Question: I'm running PageSpeed google chrome extension to check performance of my webpage. I believe I have got compressed JS file (See attached code) but report says It can be compressed again to get 59% reduction. Am I missing something here?
Update: We are using play framework. Can this be done using require.js optimizer?

'''
/*
RequireJS 2.0.4 Copyright (c) 2010-2012, The Dojo Foundation All Rights Reserved.
Available via the MIT or new BSD license.
see: http://github.com/jrburke/requirejs for details
*/
var requirejs,require,define;
(function(Y){function x(b){return J.call(b)==="[object Function]"}function G(b){return J.call(b)==="[object Array]"}function q(b,c){if(b){var e;for(e=0;e<b.length;e+=1)if(b[e]&&c(b[e],e,b))break}}function N(b,c){if(b){var e;for(e=b.length-1;e>-1;e-=1)if(b[e]&&c(b[e],e,b))break}}function y(b,c){for(var e in b)if(b.hasOwnProperty(e)&&c(b[e],e))break}function K(b,c,e,i){c&&y(c,function(c,j){if(e||!b.hasOwnProperty(j))i&&typeof c!=="string"?(b[j]||(b[j]={}),K(b[j],c,e,i)):b[j]=c});return b}function s(b,
c){return function(){return c.apply(b,arguments)}}function Z(b){if(!b)return b;var c=Y;q(b.split("."),function(b){c=c[b]});return c}function $(b,c,e){return function(){var i=fa.call(arguments,0),g;if(e&&x(g=i[i.length-1]))g.__requireJsBuild=!0;i.push(c);return b.apply(null,i)}}function aa(b,c,e){q([["toUrl"],["undef"],["defined","requireDefined"],["specified","requireSpecified"]],function(i){var g=i[1]||i[0];b[i[0]]=c?$(c[g],e):function(){var b=z[O];return b[g].apply(b,arguments)}})}function H(b,
c,e,i){c=Error(c+"
http://requirejs.org/docs/errors.html#"+b);c.requireType=b;c.requireModules=i;if(e)c.originalError=e;return c}function ga(){if(I&&I.readyState==="interactive")return I;N(document.getElementsByTagName("script"),function(b){if(b.readyState==="interactive")return I=b});return I}var ha=/(\/\*(<URL>/g,ba=/\.js$/,ja=/^\.\//,J=Object.prototype.toString,A=Array.prototype,fa=A.slice,ka=A.splice,w=!!(typeof window!==
"undefined"&&navigator&&document),ca=!w&&typeof importScripts!=="undefined",la=w&&navigator.platform==="PLAYSTATION 3"?/^complete$/:/^(complete|loaded)$/,O="_",S=typeof opera!=="undefined"&&opera.toString()==="[object Opera]",z={},p={},P=[],L=!1,j,t,C,u,D,I,E,da,ea;if(typeof define==="undefined"){if(typeof requirejs!=="undefined"){if(x(requirejs))return;p=requirejs;requirejs=void 0}typeof require!=="undefined"&&!x(require)&&(p=require,require=void 0);j=requirejs=function(b,c,e,i){var g=O,r;!G(b)&&
typeof b!=="string"&&(r=b,G(c)?(b=c,c=e,e=i):b=[]);if(r&&r.context)g=r.context;(i=z[g])||(i=z[g]=j.s.newContext(g));r&&i.configure(r);return i.require(b,c,e)};j.config=function(b){return j(b)};require||(require=j);j.version="2.0.4";j.jsExtRegExp=/^\/|:|\?|\.js$/;j.isBrowser=w;A=j.s={contexts:z,newContext:function(b){function c(a,d,o){var l=d&&d.split("/"),f=l,b=k.map,c=b&&b["*"],e,g,h;if(a&&a.charAt(0)===".")if(d){f=k.pkgs[d]?l=[d]:l.slice(0,l.length-1);d=a=f.concat(a.split("/"));for(f=0;d[f];f+=
1)if(e=d[f],e===".")d.splice(f,1),f-=1;else if(e==="..")if(f===1&&(d[2]===".."||d[0]===".."))break;else f>0&&(d.splice(f-1,2),f-=2);f=k.pkgs[d=a[0]];a=a.join("/");f&&a===d+"/"+f.main&&(a=d)}else a.indexOf("./")===0&&(a=a.substring(2));if(o&&(l||c)&&b){d=a.split("/");for(f=d.length;f>0;f-=1){g=d.slice(0,f).join("/");if(l)for(e=l.length;e>0;e-=1)if(o=b[l.slice(0,e).join("/")])if(o=o[g]){h=o;break}!h&&c&&c[g]&&(h=c[g]);if(h){d.splice(0,f,h);a=d.join("/");break}}}return a}function e(a){w&&q(document.getElementsByTagName("script"),
function(d){if(d.getAttribute("data-requiremodule")===a&&d.getAttribute("data-requirecontext")===h.contextName)return d.parentNode.removeChild(d),!0})}function i(a){var d=k.paths[a];if(d&&G(d)&&d.length>1)return e(a),d.shift(),h.undef(a),h.require([a]),!0}function g(a,d,o,b){var f=a?a.indexOf("!"):-1,v=null,e=d?d.name:null,g=a,i=!0,j="",k,m;a||(i=!1,a="_@r"+(N+=1));f!==-1&&(v=a.substring(0,f),a=a.substring(f+1,a.length));v&&(v=c(v,e,b),m=n[v]);a&&(v?j=m&&m.normalize?m.normalize(a,function(a){return c(a,
e,b)}):c(a,e,b):(j=c(a,e,b),k=h.nameToUrl(j)));a=v&&!m&&!o?"_unnormalized"+(O+=1):"";return{prefix:v,name:j,parentMap:d,unnormalized:!!a,url:k,originalName:g,isDefine:i,id:(v?v+"!"+j:j)+a}}function r(a){var d=a.id,o=m[d];o||(o=m[d]=new h.Module(a));return o}function p(a,d,o){var b=a.id,f=m[b];if(n.hasOwnProperty(b)&&(!f||f.defineEmitComplete))d==="defined"&&o(n[b]);else r(a).on(d,o)}function B(a,d){var b=a.requireModules,l=!1;if(d)d(a);else if(q(b,function(d){if(d=m[d])d.error=a,d.events.error&&(l=
!0,d.emit("error",a))}),!l)j.onError(a)}function u(){P.length&&(ka.apply(F,[F.length-1,0].concat(P)),P=[])}function t(a,d,b){a=a&&a.map;d=$(b||h.require,a,d);aa(d,h,a);d.isBrowser=w;return d}function z(a){delete m[a];q(M,function(d,b){if(d.map.id===a)return M.splice(b,1),d.defined||(h.waitCount-=1),!0})}function A(a,d){var b=a.map.id,l=a.depMaps,f;if(a.inited){if(d[b])return a;d[b]=!0;q(l,function(a){if(a=m[a.id])return!a.inited||!a.enabled?(f=null,delete d[b],!0):f=A(a,K({},d))});return f}}function C(a,
d,b){var l=a.map.id,f=a.depMaps;if(a.inited&&a.map.isDefine){if(d[l])return n[l];d[l]=a;q(f,function(f){var f=f.id,c=m[f];!Q[f]&&c&&(!c.inited||!c.enabled?b[l]=!0:(c=C(c,d,b),b[f]||a.defineDepById(f,c)))});a.check(!0);return n[l]}}function D(a){a.check()}function E(){var a=k.waitSeconds*1E3,d=a&&h.startTime+a<(new Date).getTime(),b=[],l=!1,f=!0,c,g,j;if(!T){T=!0;y(m,function(a){c=a.map;g=c.id;if(a.enabled&&!a.error)if(!a.inited&&d)i(g)?l=j=!0:(b.push(g),e(g));else if(!a.inited&&a.fetched&&c.isDefine&&
(l=!0,!c.prefix))return f=!1});if(d&&b.length)return a=H("timeout","Load timeout for modules: "+b,null,b),a.contextName=h.contextName,B(a);f&&(q(M,function(a){if(!a.defined){var a=A(a,{}),d={};a&&(C(a,d,{}),y(d,D))}}),y(m,D));if((!d||j)&&l)if((w||ca)&&!U)U=setTimeout(function(){U=0;E()},50);T=!1}}function V(a){r(g(a[0],null,!0)).init(a[1],a[2])}function J(a){var a=a.currentTarget||a.srcElement,d=h.onScriptLoad;a.detachEvent&&!S?a.detachEvent("onreadystatechange",d):a.removeEventListener("load",d,
!1);d=h.onScriptError;a.detachEvent&&!S||a.removeEventListener("error",d,!1);return{node:a,id:a&&a.getAttribute("data-requiremodule")}}var k={waitSeconds:7,baseUrl:"./",paths:{},pkgs:{},shim:{}},m={},W={},F=[],n={},R={},N=1,O=1,M=[],T,X,h,Q,U;Q={require:function(a){return t(a)},exports:function(a){a.usingExports=!0;if(a.map.isDefine)return a.exports=n[a.map.id]={}},module:function(a){return a.module={id:a.map.id,uri:a.map.url,config:function(){return k.config&&k.config[a.map.id]||{}},exports:n[a.map.id]}}};
X=function(a){this.events=W[a.id]||{};this.map=a;this.shim=k.shim[a.id];this.depExports=[];this.depMaps=[];this.depMatched=[];this.pluginMaps={};this.depCount=0};X.prototype={init:function(a,d,b,l){l=l||{};if(!this.inited){this.factory=d;if(b)this.on("error",b);else this.events.error&&(b=s(this,function(a){this.emit("error",a)}));this.depMaps=a&&a.slice(0);this.depMaps.rjsSkipMap=a.rjsSkipMap;this.errback=b;this.inited=!0;this.ignore=l.ignore;l.enabled||this.enabled?this.enable():this.check()}},defineDepById:function(a,
d){var b;q(this.depMaps,function(d,f){if(d.id===a)return b=f,!0});return this.defineDep(b,d)},defineDep:function(a,d){this.depMatched[a]||(this.depMatched[a]=!0,this.depCount-=1,this.depExports[a]=d)},fetch:function(){if(!this.fetched){this.fetched=!0;h.startTime=(new Date).getTime();var a=this.map;if(this.shim)t(this,!0)(this.shim.deps||[],s(this,function(){return a.prefix?this.callPlugin():this.load()}));else return a.prefix?this.callPlugin():this.load()}},load:function(){var a=this.map.url;R[a]||
(R[a]=!0,h.load(this.map.id,a))},check:function(a){if(this.enabled&&!this.enabling){var d=this.map.id,b=this.depExports,c=this.exports,f=this.factory,e;if(this.inited)if(this.error)this.emit("error",this.error);else{if(!this.defining){this.defining=!0;if(this.depCount<1&&!this.defined){if(x(f)){if(this.events.error)try{c=h.execCb(d,f,b,c)}catch(g){e=g}else c=h.execCb(d,f,b,c);if(this.map.isDefine)if((b=this.module)&&b.exports!==void 0&&b.exports!==this.exports)c=b.exports;else if(c===void 0&&this.usingExports)c=
this.exports;if(e)return e.requireMap=this.map,e.requireModules=[this.map.id],e.requireType="define",B(this.error=e)}else c=f;this.exports=c;if(this.map.isDefine&&!this.ignore&&(n[d]=c,j.onResourceLoad))j.onResourceLoad(h,this.map,this.depMaps);delete m[d];this.defined=!0;h.waitCount-=1;h.waitCount===0&&(M=[])}this.defining=!1;if(!a&&this.defined&&!this.defineEmitted)this.defineEmitted=!0,this.emit("defined",this.exports),this.defineEmitComplete=!0}}else this.fetch()}},callPlugin:function(){var a=
this.map,d=a.id,b=g(a.prefix,null,!1,!0);p(b,"defined",s(this,function(b){var f=this.map.name,e=this.map.parentMap?this.map.parentMap.name:null;if(this.map.unnormalized){if(b.normalize&&(f=b.normalize(f,function(a){return c(a,e,!0)})||""),b=g(a.prefix+"!"+f,this.map.parentMap,!1,!0),p(b,"defined",s(this,function(a){this.init([],function(){return a},null,{enabled:!0,ignore:!0})})),b=m[b.id]){if(this.events.error)b.on("error",s(this,function(a){this.emit("error",a)}));b.enable()}}else f=s(this,function(a){this.init([],
function(){return a},null,{enabled:!0})}),f.error=s(this,function(a){this.inited=!0;this.error=a;a.requireModules=[d];y(m,function(a){a.map.id.indexOf(d+"_unnormalized")===0&&z(a.map.id)});B(a)}),f.fromText=function(a,d){var b=L;b&&(L=!1);r(g(a));j.exec(d);b&&(L=!0);h.completeLoad(a)},b.load(a.name,t(a.parentMap,!0,function(a,d){a.rjsSkipMap=!0;return h.require(a,d)}),f,k)}));h.enable(b,this);this.pluginMaps[b.id]=b},enable:function(){this.enabled=!0;if(!this.waitPushed)M.push(this),h.waitCount+=
1,this.waitPushed=!0;this.enabling=!0;q(this.depMaps,s(this,function(a,d){var b,c;if(typeof a==="string"){a=g(a,this.map.isDefine?this.map:this.map.parentMap,!1,!this.depMaps.rjsSkipMap);this.depMaps[d]=a;if(b=Q[a.id]){this.depExports[d]=b(this);return}this.depCount+=1;p(a,"defined",s(this,function(a){this.defineDep(d,a);this.check()}));this.errback&&p(a,"error",this.errback)}b=a.id;c=m[b];!Q[b]&&c&&!c.enabled&&h.enable(a,this)}));y(this.pluginMaps,s(this,function(a){var b=m[a.id];b&&!b.enabled&&
h.enable(a,this)}));this.enabling=!1;this.check()},on:function(a,b){var c=this.events[a];c||(c=this.events[a]=[]);c.push(b)},emit:function(a,b){q(this.events[a],function(a){a(b)});a==="error"&&delete this.events[a]}};return h={config:k,contextName:b,registry:m,defined:n,urlFetched:R,waitCount:0,defQueue:F,Module:X,makeModuleMap:g,configure:function(a){a.baseUrl&&a.baseUrl.charAt(a.baseUrl.length-1)!=="/"&&(a.baseUrl+="/");var b=k.pkgs,c=k.shim,e=k.paths,f=k.map;K(k,a,!0);k.paths=K(e,a.paths,!0);if(a.map)k.map=
K(f||{},a.map,!0,!0);if(a.shim)y(a.shim,function(a,b){G(a)&&(a={deps:a});if(a.exports&&!a.exports.__buildReady)a.exports=h.makeShimExports(a.exports);c[b]=a}),k.shim=c;if(a.packages)q(a.packages,function(a){a=typeof a==="string"?{name:a}:a;b[a.name]={name:a.name,location:a.location||a.name,main:(a.main||"main").replace(ja,"").replace(ba,"")}}),k.pkgs=b;y(m,function(a,b){a.map=g(b)});if(a.deps||a.callback)h.require(a.deps||[],a.callback)},makeShimExports:function(a){var b;return typeof a==="string"?
(b=function(){return Z(a)},b.exports=a,b):function(){return a.apply(Y,arguments)}},requireDefined:function(a,b){var c=g(a,b,!1,!0).id;return n.hasOwnProperty(c)},requireSpecified:function(a,b){a=g(a,b,!1,!0).id;return n.hasOwnProperty(a)||m.hasOwnProperty(a)},require:function(a,d,c,e){var f;if(typeof a==="string"){if(x(d))return B(H("requireargs","Invalid require call"),c);if(j.get)return j.get(h,a,d);a=g(a,d,!1,!0);a=a.id;return!n.hasOwnProperty(a)?B(H("notloaded",'Module name "'+a+'" has not been loaded yet for context: '+
b)):n[a]}c&&!x(c)&&(e=c,c=void 0);d&&!x(d)&&(e=d,d=void 0);for(u();F.length;)if(f=F.shift(),f[0]===null)return B(H("mismatch","Mismatched anonymous define() module: "+f[f.length-1]));else V(f);r(g(null,e)).init(a,d,c,{enabled:!0});E();return h.require},undef:function(a){var b=g(a,null,!0),c=m[a];delete n[a];delete R[b.url];delete W[a];if(c){if(c.events.defined)W[a]=c.events;z(a)}},enable:function(a){m[a.id]&&r(a).enable()},completeLoad:function(a){var b=k.shim[a]||{},c=b.exports&&b.exports.exports,
e,f;for(u();F.length;){f=F.shift();if(f[0]===null){f[0]=a;if(e)break;e=!0}else f[0]===a&&(e=!0);V(f)}f=m[a];if(!e&&!n[a]&&f&&!f.inited)if(k.enforceDefine&&(!c||!Z(c)))if(i(a))return;else return B(H("nodefine","No define call for "+a,null,[a]));else V([a,b.deps||[],b.exports]);E()},toUrl:function(a,b){var e=a.lastIndexOf("."),g=null;e!==-1&&(g=a.substring(e,a.length),a=a.substring(0,e));return h.nameToUrl(c(a,b&&b.id,!0),g)},nameToUrl:function(a,b){var c,e,f,g,h,i;if(j.jsExtRegExp.test(a))g=a+(b||
"");else{c=k.paths;e=k.pkgs;g=a.split("/");for(h=g.length;h>0;h-=1)if(i=g.slice(0,h).join("/"),f=e[i],i=c[i]){G(i)&&(i=i[0]);g.splice(0,h,i);break}else if(f){c=a===f.name?f.location+"/"+f.main:f.location;g.splice(0,h,c);break}g=g.join("/")+(b||".js");g=(g.charAt(0)==="/"||g.match(/^[\w\+\.\-]+:/)?"":k.baseUrl)+g}return k.urlArgs?g+((g.indexOf("?")===-1?"?":"&")+k.urlArgs):g},load:function(a,b){j.load(h,a,b)},execCb:function(a,b,c,e){return b.apply(e,c)},onScriptLoad:function(a){if(a.type==="load"||
la.test((a.currentTarget||a.srcElement).readyState))I=null,a=J(a),h.completeLoad(a.id)},onScriptError:function(a){var b=J(a);if(!i(b.id))return B(H("scripterror","Script error",a,[b.id]))}}}};j({});aa(j);if(w&&(t=A.head=document.getElementsByTagName("head")[0],C=document.getElementsByTagName("base")[0]))t=A.head=C.parentNode;j.onError=function(b){throw b;};j.load=function(b,c,e){var i=b&&b.config||{},g;if(w)return g=i.xhtml?document.createElementNS("http://www.w3.org/1999/xhtml","html:script"):document.createElement("script"),
g.type=i.scriptType||"text/javascript",g.charset="utf-8",g.async=!0,g.setAttribute("data-requirecontext",b.contextName),g.setAttribute("data-requiremodule",c),g.attachEvent&&!(g.attachEvent.toString&&g.attachEvent.toString().indexOf("[native code")<0)&&!S?(L=!0,g.attachEvent("onreadystatechange",b.onScriptLoad)):(g.addEventListener("load",b.onScriptLoad,!1),g.addEventListener("error",b.onScriptError,!1)),g.src=e,E=g,C?t.insertBefore(g,C):t.appendChild(g),E=null,g;else ca&&(importScripts(e),b.completeLoad(c))};
w&&N(document.getElementsByTagName("script"),function(b){if(!t)t=b.parentNode;if(u=b.getAttribute("data-main")){if(!p.baseUrl)D=u.split("/"),da=D.pop(),ea=D.length?D.join("/")+"/":"./",p.baseUrl=ea,u=da;u=u.replace(ba,"");p.deps=p.deps?p.deps.concat(u):[u];return!0}});define=function(b,c,e){var i,g;typeof b!=="string"&&(e=c,c=b,b=null);G(c)||(e=c,c=[]);!c.length&&x(e)&&e.length&&(e.toString().replace(ha,"").replace(ia,function(b,e){c.push(e)}),c=(e.length===1?["require"]:["require","exports","module"]).concat(c));
if(L&&(i=E||ga()))b||(b=i.getAttribute("data-requiremodule")),g=z[i.getAttribute("data-requirecontext")];(g?g.defQueue:P).push([b,c,e])};define.amd={jQuery:!0};j.exec=function(b){return eval(b)};j(p)}})(this);
'''
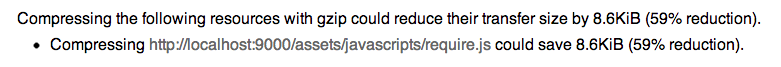
Answer: The file you are looking at is minimised (a form of compression that produces valid code in fewer characters). But what PageSpeed is talking about is gzip compression which compresses the file into a much smaller version that is not valid code and has to be decompressed on the client before executing. Without knowing more about your server setup, I can't tell you how to enable this but it is normally pretty simple. Google [insert server tech here] gzip compression